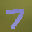
Label: 7